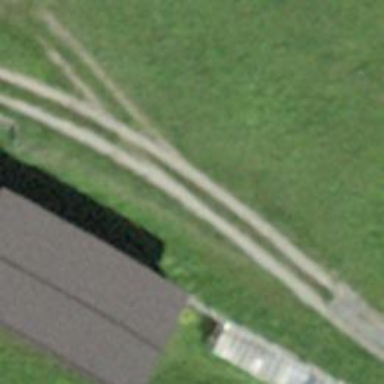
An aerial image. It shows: Track road with grade3 tracktype.